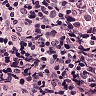
Metastatic tissue present: no